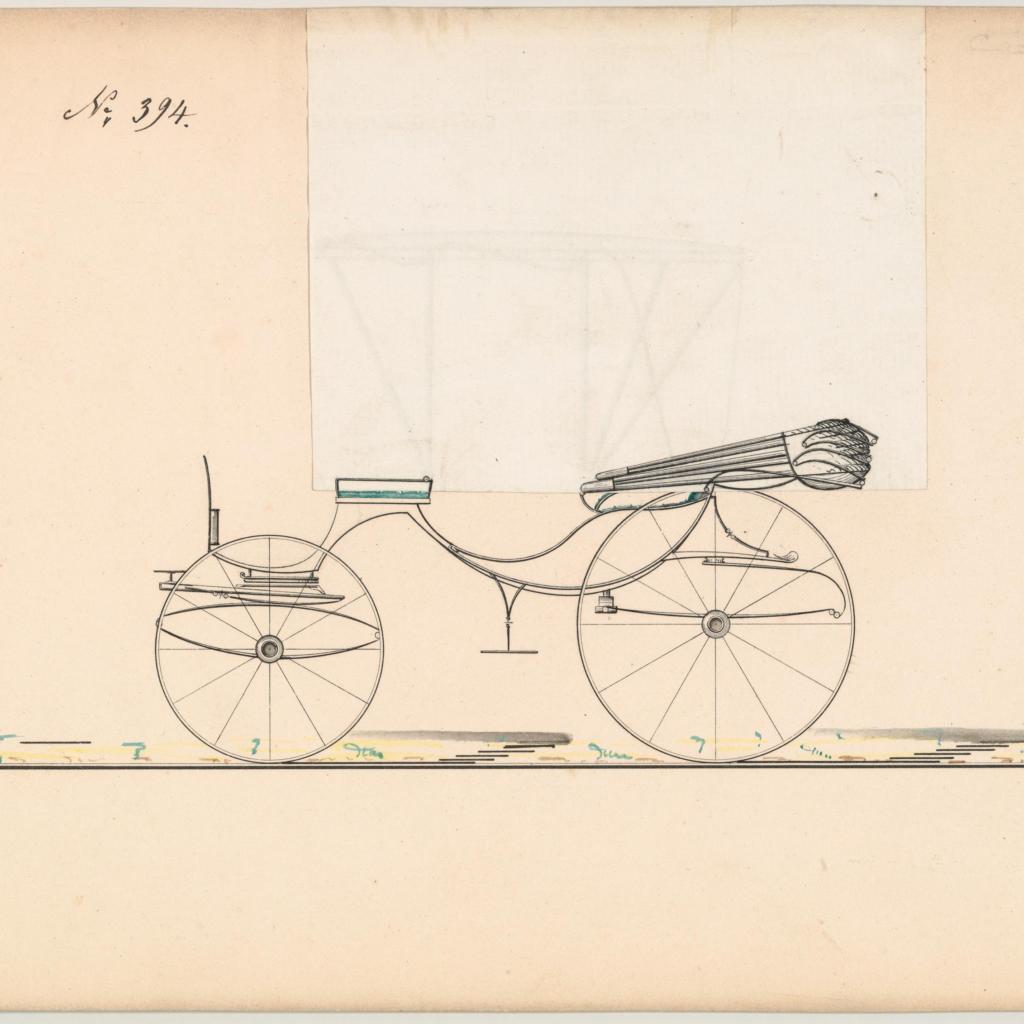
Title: Design for Cabriolet, no. 394
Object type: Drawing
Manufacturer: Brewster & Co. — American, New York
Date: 1850–70
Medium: Pen and black ink, watercolor and gouache
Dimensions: sheet: 6 11/16 x 9 5/8 in. (17 x 24.4 cm)
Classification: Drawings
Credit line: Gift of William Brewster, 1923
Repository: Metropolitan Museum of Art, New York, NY